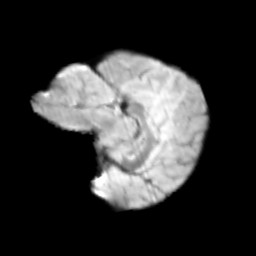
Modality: T2w
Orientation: sagittal
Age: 10
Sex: female
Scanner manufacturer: siemens
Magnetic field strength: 3 T
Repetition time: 3.8 s
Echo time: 0.07 s